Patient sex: M
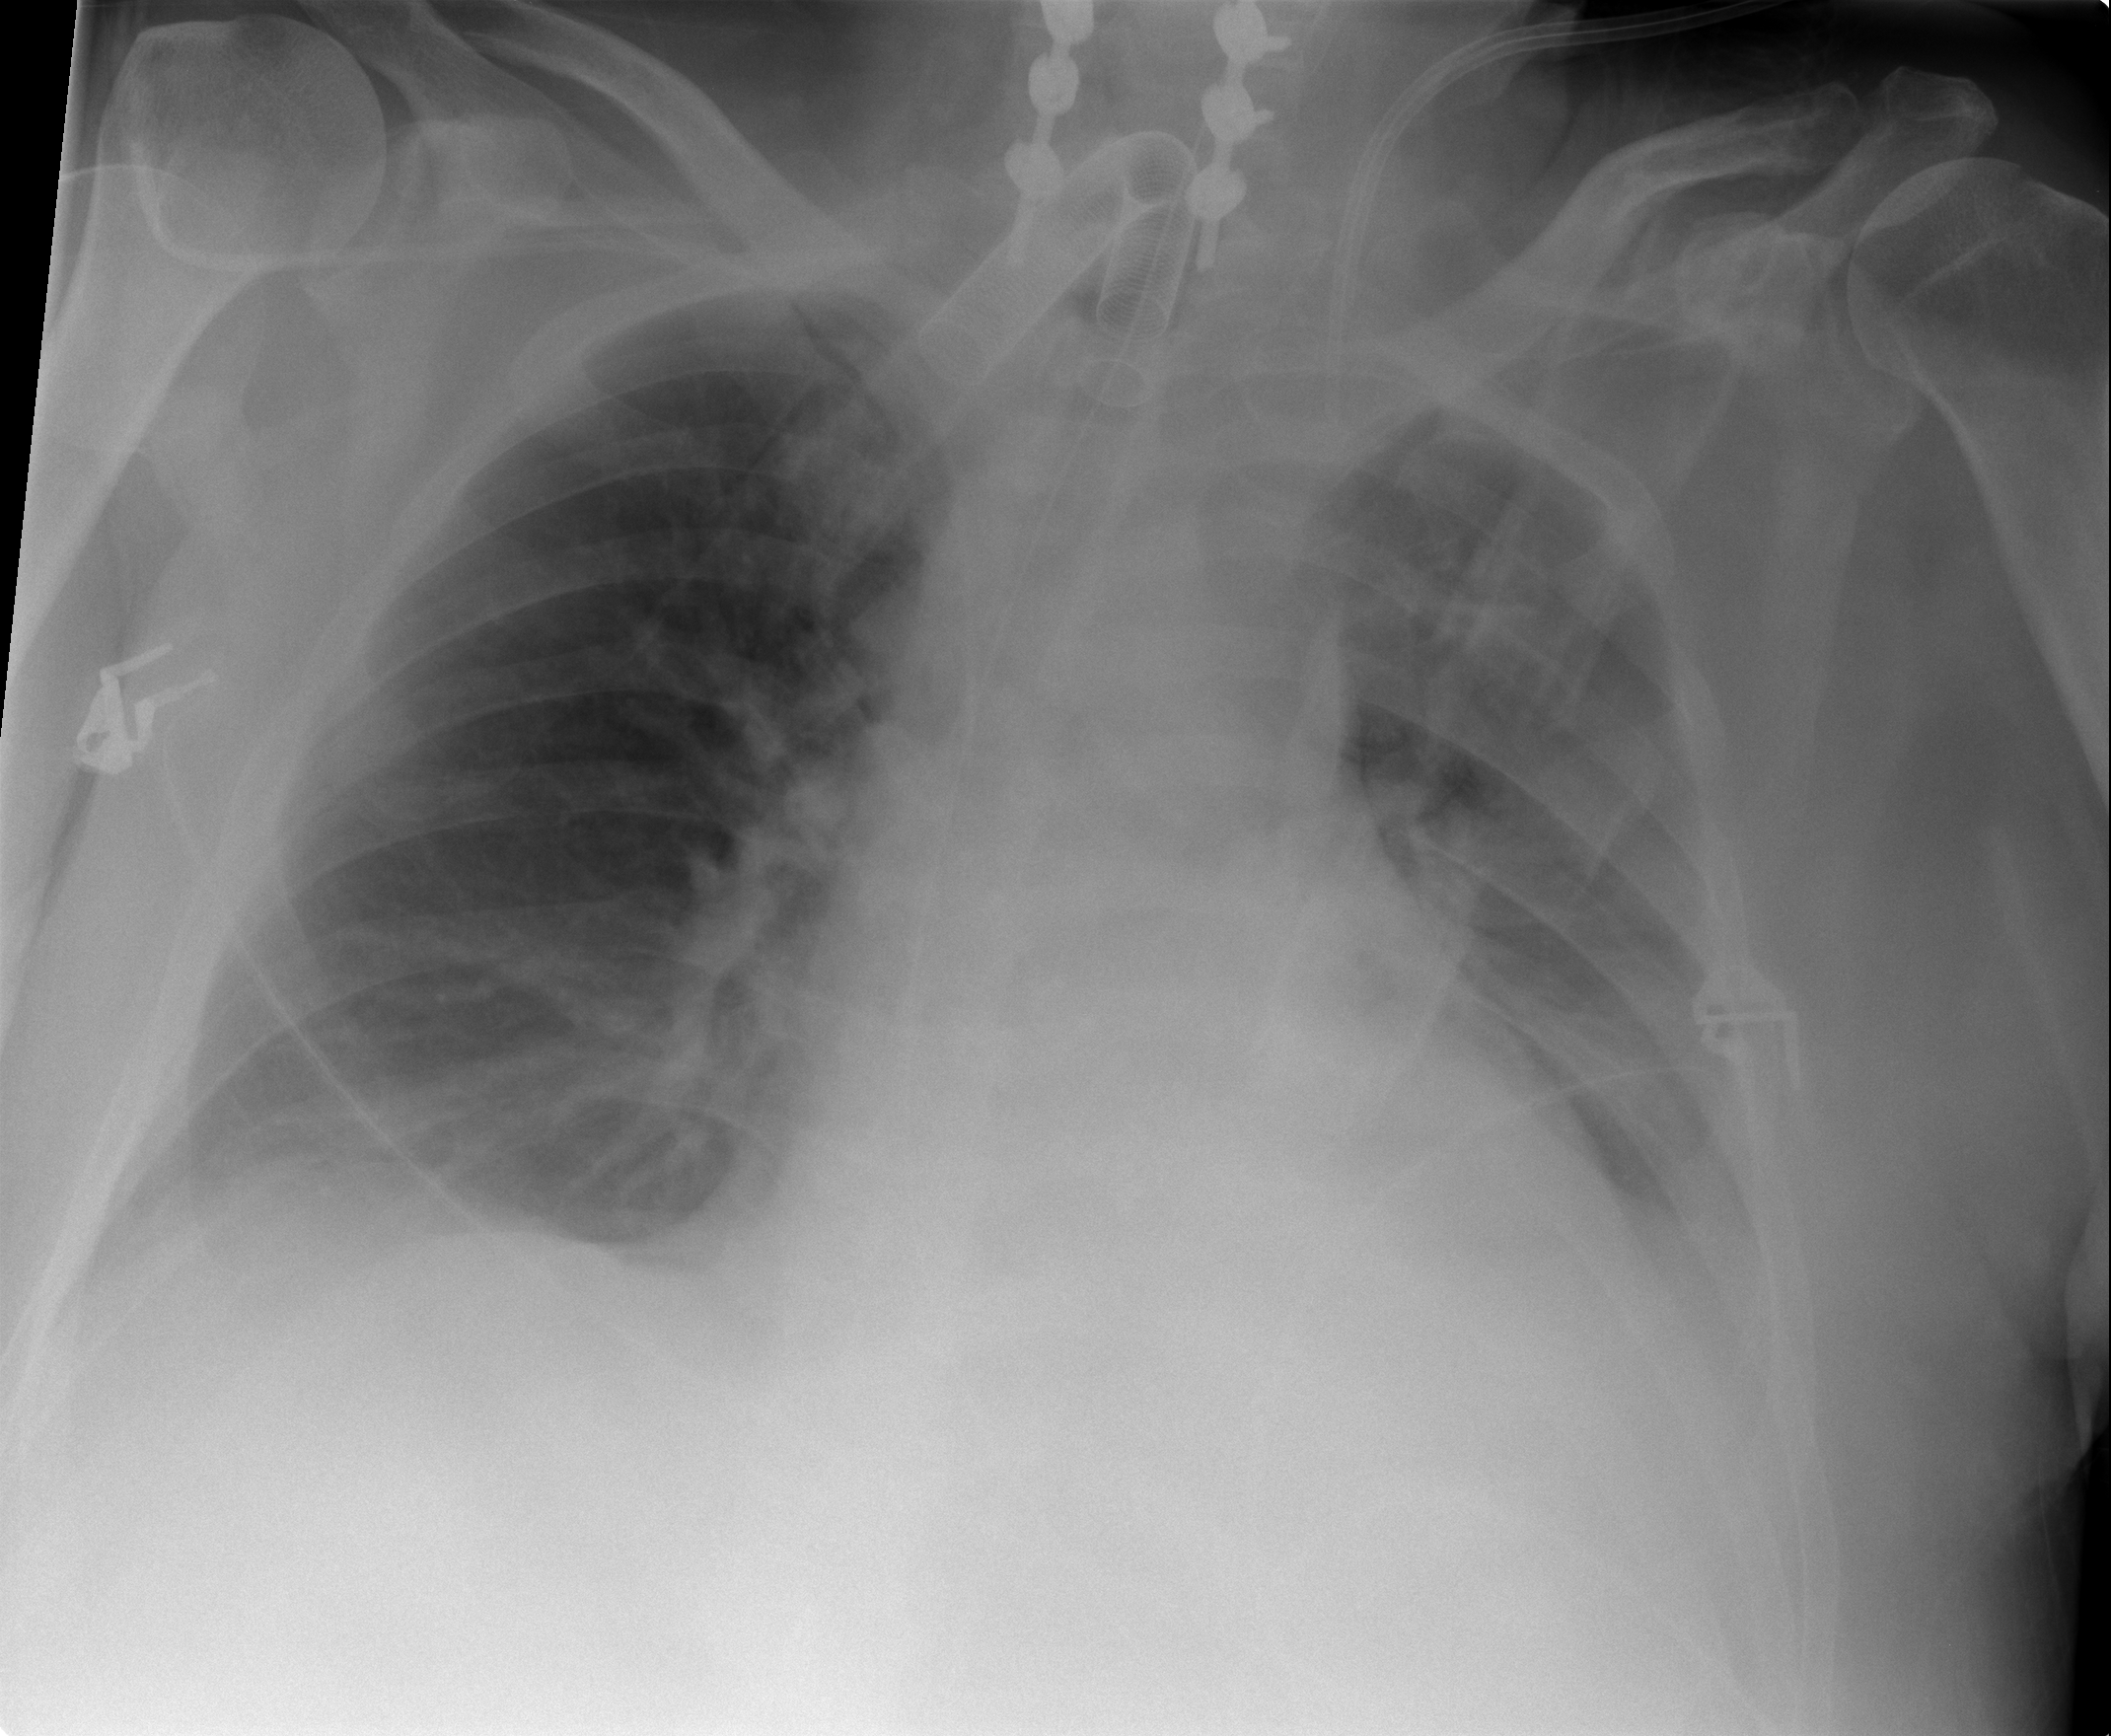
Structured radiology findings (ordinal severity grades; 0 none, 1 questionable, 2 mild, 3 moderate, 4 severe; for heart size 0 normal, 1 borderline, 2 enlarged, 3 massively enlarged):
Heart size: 2
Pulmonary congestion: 0
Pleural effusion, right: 1
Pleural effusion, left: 2
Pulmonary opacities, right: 0
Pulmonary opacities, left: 2
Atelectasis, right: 2
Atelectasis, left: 2